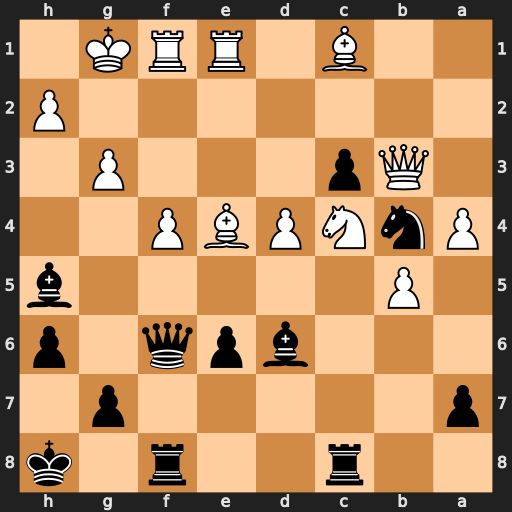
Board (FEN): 2r2r1k/p5p1/3bpq1p/1P5b/PnNPBP2/1Qp3P1/7P/2B1RRK1
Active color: b
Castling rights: -
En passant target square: -
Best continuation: Qxd4+ Be3 Qxc4 Qxc4 Rxc4